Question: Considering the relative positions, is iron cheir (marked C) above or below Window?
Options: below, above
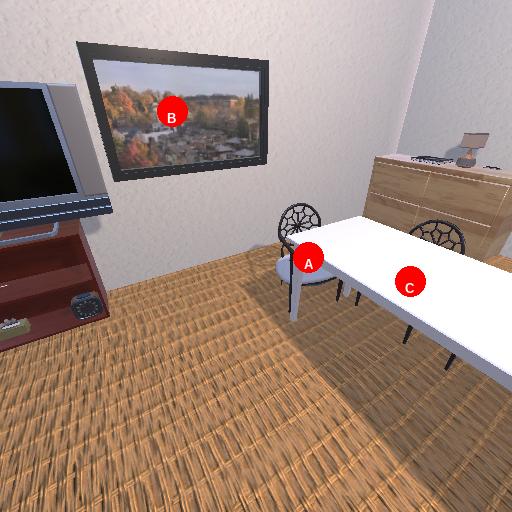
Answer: below